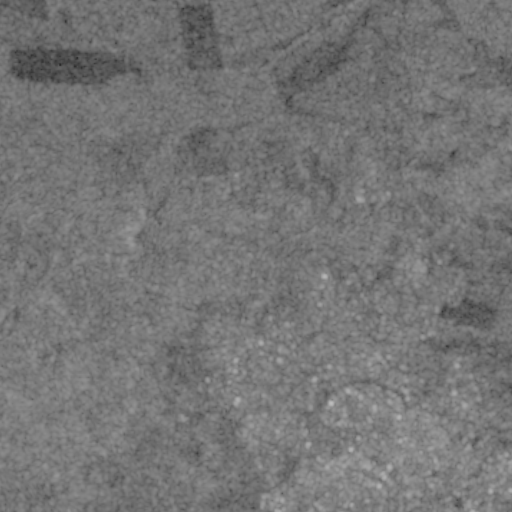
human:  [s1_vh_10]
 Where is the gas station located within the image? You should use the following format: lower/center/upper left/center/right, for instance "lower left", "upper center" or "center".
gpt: The gas station is located in the lower center of the image.
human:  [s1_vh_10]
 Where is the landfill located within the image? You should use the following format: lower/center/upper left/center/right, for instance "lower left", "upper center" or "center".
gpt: The landfill is located in the center right of the image.
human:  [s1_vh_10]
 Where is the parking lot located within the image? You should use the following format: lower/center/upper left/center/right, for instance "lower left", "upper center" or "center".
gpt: The parking lot is located in the lower right of the image.
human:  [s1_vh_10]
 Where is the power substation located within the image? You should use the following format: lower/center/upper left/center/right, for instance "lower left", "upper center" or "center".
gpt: The power substation is located in the lower center of the image.
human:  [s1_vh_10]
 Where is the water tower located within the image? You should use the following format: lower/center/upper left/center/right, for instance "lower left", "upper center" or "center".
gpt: The water tower is located in the center of the image.
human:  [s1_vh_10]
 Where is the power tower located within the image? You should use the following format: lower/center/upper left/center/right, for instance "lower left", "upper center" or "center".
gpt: There is no power tower in the image.

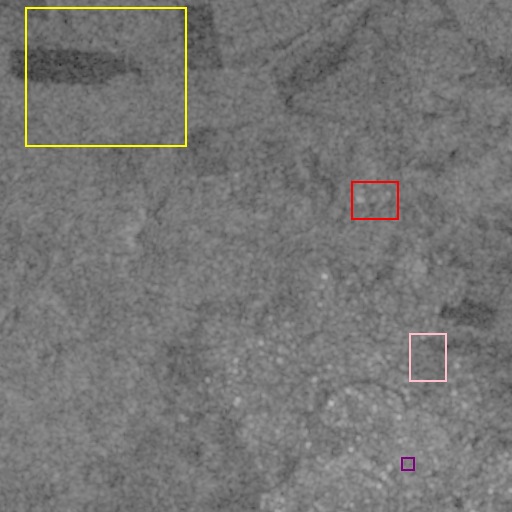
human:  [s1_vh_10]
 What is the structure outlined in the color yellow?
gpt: The structure outlined in yellow is a crop field.
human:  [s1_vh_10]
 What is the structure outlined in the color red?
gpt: The structure outlined in red is a landfill.
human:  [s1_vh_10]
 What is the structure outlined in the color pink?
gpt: The structure outlined in pink is a park.
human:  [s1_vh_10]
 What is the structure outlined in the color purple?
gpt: The structure outlined in purple is a parking lot.
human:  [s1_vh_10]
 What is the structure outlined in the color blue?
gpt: There is no blue outline.